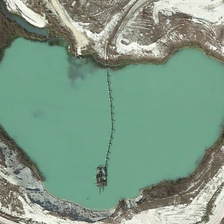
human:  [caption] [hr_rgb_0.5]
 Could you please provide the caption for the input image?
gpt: a heart-shaped pond is surrounded by some green trees .

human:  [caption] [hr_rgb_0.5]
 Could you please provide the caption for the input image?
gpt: this is a heart-shaped lake with blue wate and surrounded by snow mountains .

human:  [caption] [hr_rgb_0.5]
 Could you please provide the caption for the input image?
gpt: a heart-shaped pond is surrounded by some green trees .

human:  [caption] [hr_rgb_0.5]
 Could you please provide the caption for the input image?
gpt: this is a heart-shaped lake with blue wate and surrounded by snow mountains .

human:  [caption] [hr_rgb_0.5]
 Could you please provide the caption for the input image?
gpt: a heart-shaped pond is surrounded by some green trees .